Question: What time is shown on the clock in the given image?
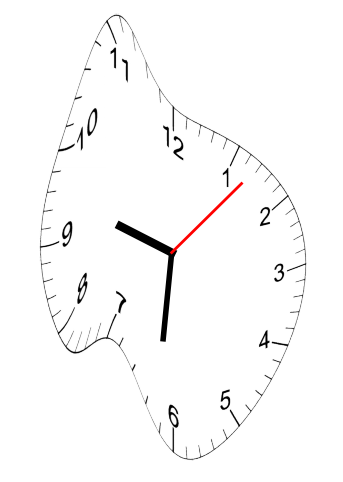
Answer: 09:31:07